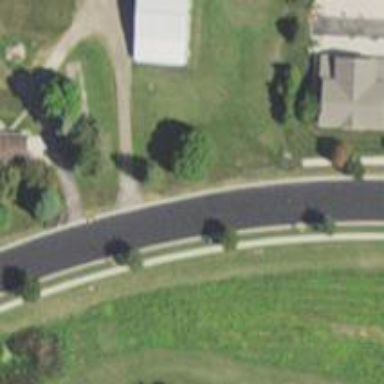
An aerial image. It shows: Tertiary road with asphalt surface.